Question: I am trying to select something which is not a Control - An OvalShape.
This works to find a button
'''
string y = "btn_down_" + x;
Button button = this.Controls.Find(y, true)[0] as Button;
'''
How can I do the same thing to find an OvalShape for example: (this doesn't work obviously)
'''
string y = "ovalShape_" + x;
OvalShape light = this.Controls.Find(y, true)[0] as OvalShape;
'''

_____Solution_____
'''
string z = "ovalShape" + (21-x);
OvalShape light = shapeContainer2.Shapes.OfType<OvalShape>().FirstOrDefault(ov => ov.Name == z);
'''
---
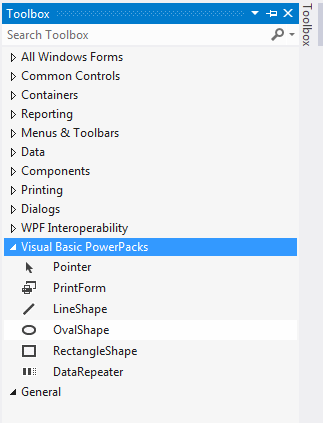
Answer: Based on some links provided in @gideon's answer, you can try it this way :
Get the default ShapeContainer first, then search through shapes inside the container having type 'OvalShape' and name equals 'y'.
'''
string y = "ovalShape_" + x;
var shapeContainer = this.Controls.OfType<ShapeContainer>().FirstOrDefault();
OvalShape light = shapeContainer.Shapes.OfType<OvalShape>().FirstOrDefault(o => o.Name == y);
'''
This code worked fine for me, but name generated after dragging 'OvalShape' on to Form is something like '"ovalShape" + x' instead of '"ovalShape_" + x' here.